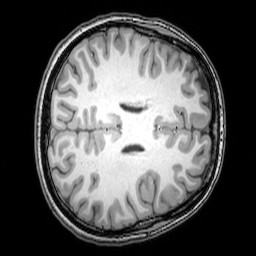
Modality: T1w
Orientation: axial
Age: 23
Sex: female
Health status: healthy
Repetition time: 0.081 s
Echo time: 0.037 s